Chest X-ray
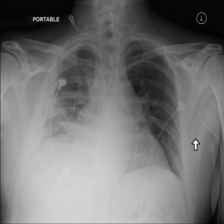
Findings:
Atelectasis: negative
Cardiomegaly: negative
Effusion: negative
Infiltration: negative
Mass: negative
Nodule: negative
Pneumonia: negative
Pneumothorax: negative
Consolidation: negative
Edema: negative
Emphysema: negative
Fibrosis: negative
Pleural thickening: positive
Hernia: negative